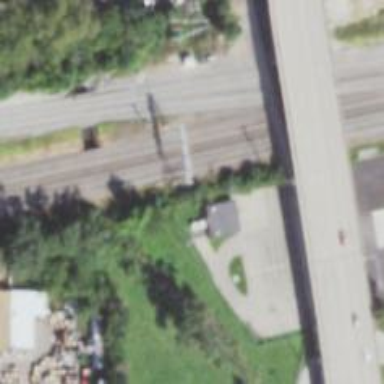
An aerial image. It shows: Railway signal.